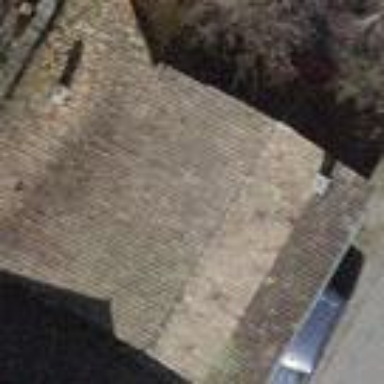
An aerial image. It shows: Shed building.